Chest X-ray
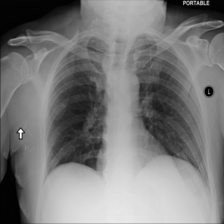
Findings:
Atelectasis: negative
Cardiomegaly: negative
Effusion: negative
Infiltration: negative
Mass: negative
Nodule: negative
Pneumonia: negative
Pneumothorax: negative
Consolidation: negative
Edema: negative
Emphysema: negative
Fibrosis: negative
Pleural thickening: negative
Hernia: negative